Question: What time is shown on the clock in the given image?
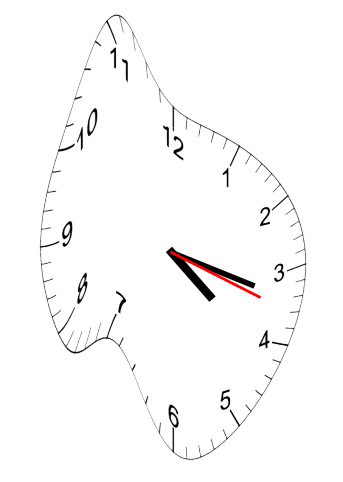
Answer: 04:17:18